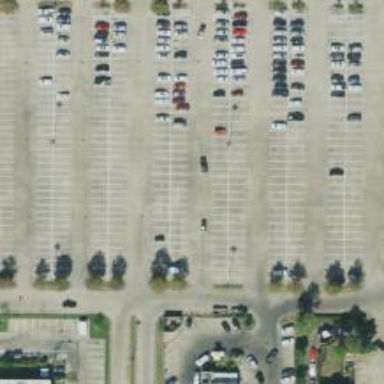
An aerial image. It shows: Parking space is available.